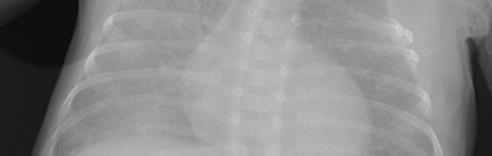
Diagnosis: PNEUMONIA